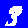
Digit: 3